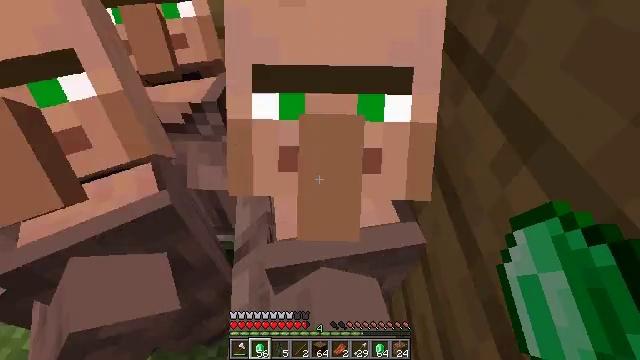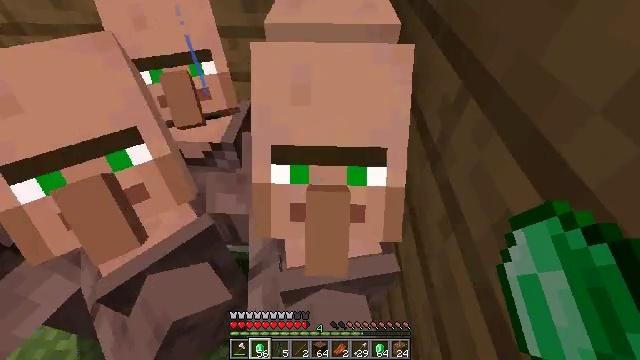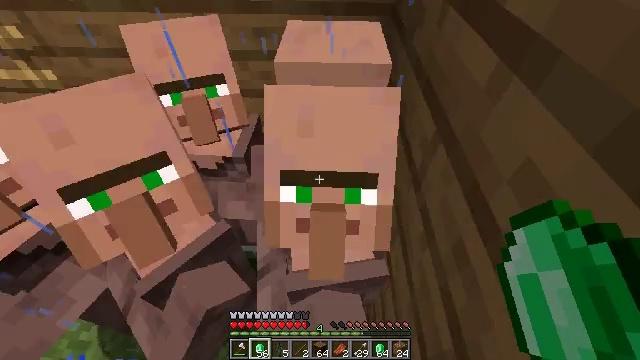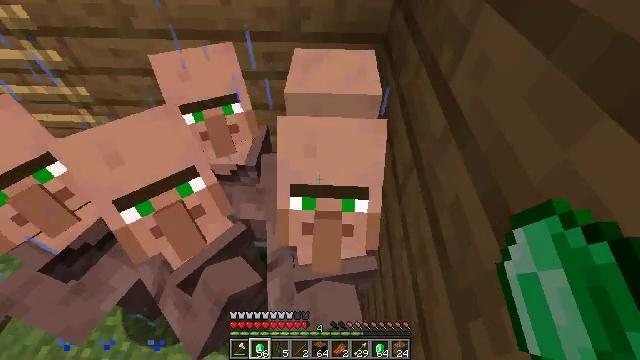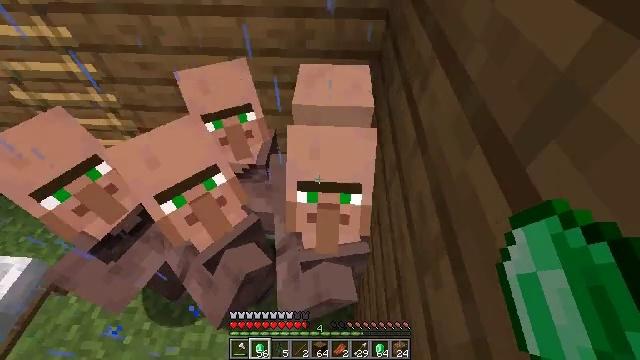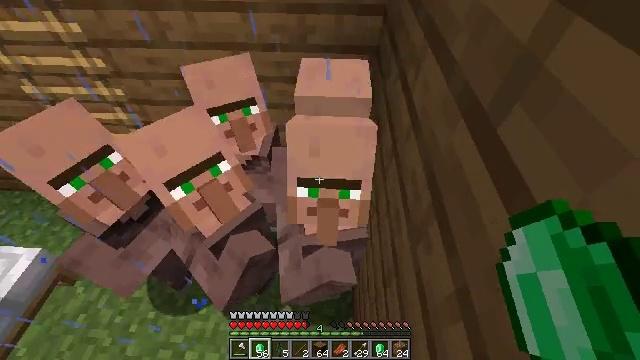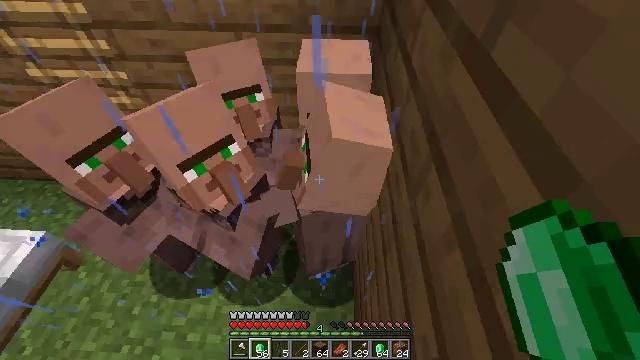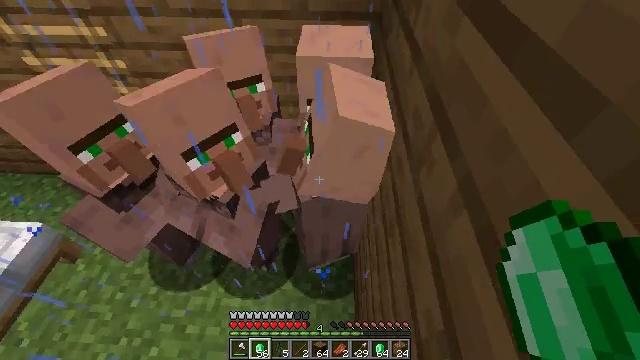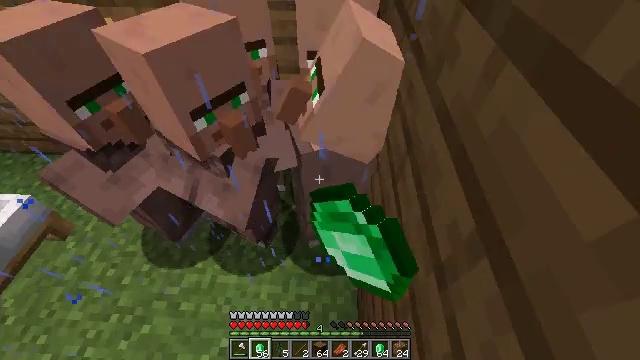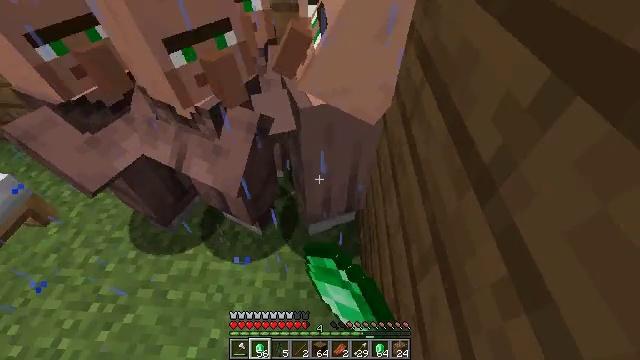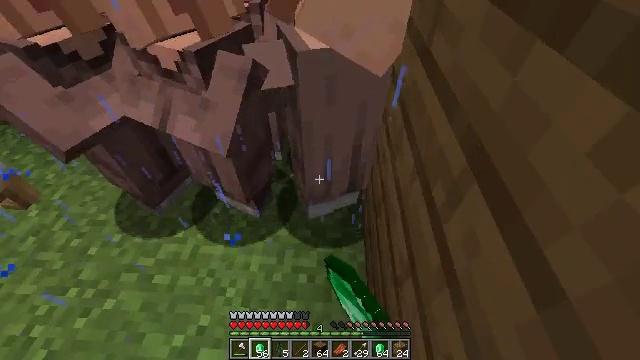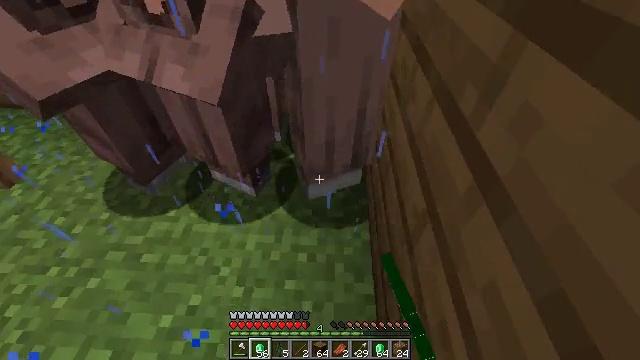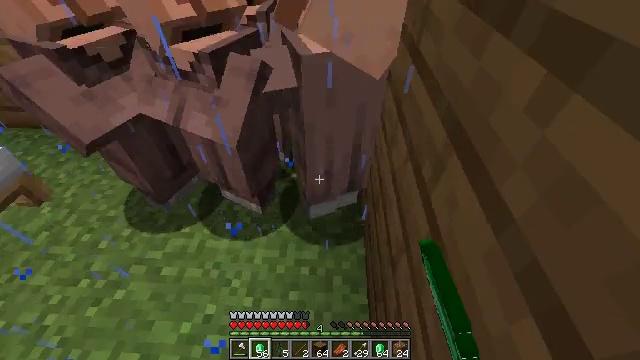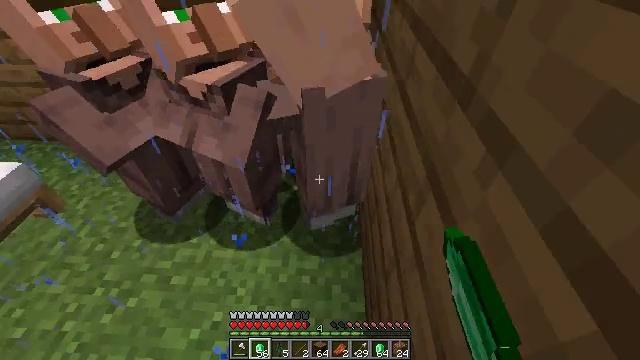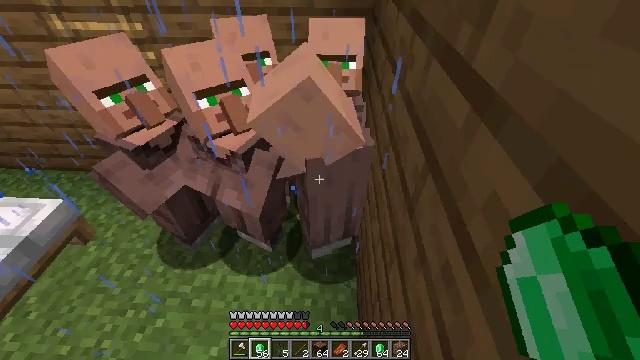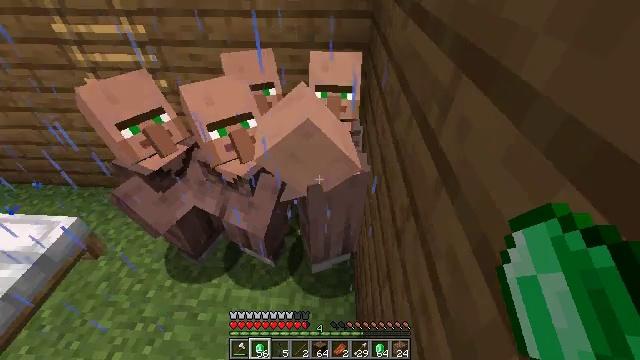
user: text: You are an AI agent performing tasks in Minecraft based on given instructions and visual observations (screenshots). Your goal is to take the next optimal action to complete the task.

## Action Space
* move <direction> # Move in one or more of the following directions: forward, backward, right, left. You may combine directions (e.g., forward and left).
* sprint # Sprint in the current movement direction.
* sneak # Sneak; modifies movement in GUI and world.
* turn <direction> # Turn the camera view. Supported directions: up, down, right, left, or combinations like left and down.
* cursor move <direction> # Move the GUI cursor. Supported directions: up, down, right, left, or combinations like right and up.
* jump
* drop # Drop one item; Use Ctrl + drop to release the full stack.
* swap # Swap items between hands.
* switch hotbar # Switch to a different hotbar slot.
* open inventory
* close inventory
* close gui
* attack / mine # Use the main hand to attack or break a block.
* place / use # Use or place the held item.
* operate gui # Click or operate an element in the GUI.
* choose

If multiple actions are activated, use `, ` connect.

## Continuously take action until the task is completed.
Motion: motion action
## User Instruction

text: Produce an ender pearl.
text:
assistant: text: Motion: jump
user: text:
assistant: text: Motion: jump
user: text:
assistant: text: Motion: move back, turn down, jump
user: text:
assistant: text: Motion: move back, jump
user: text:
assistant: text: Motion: move back, jump
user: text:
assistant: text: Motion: move back, jump
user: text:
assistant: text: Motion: use / place, jump
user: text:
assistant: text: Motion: use / place, jump
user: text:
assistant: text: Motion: turn up, jump
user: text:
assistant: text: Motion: turn up, jump
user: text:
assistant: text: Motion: turn up, jump
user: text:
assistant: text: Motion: jump
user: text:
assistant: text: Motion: jump
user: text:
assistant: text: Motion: turn up, jump
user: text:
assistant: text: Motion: turn up, jump
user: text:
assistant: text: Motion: move forward, turn up, jump
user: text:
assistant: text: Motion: move forward, turn up, jump
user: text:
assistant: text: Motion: move forward, turn right and up, jump
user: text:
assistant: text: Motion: move forward, turn right and up, jump
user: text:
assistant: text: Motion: move forward, use / place, jump
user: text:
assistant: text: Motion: move forward, use / place, jump
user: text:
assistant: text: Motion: use / place, jump
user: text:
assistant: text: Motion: jump
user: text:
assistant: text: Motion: jump
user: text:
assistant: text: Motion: turn left and up, jump
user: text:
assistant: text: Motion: turn left and down, jump
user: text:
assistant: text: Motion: turn left and down, jump
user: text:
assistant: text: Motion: turn left, jump
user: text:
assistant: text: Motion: move forward, turn left, jump
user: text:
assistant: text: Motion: move forward, turn right and up, jump